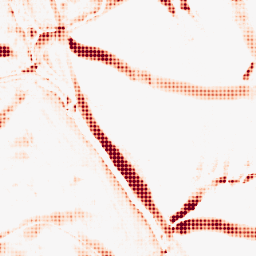
Category: morphological
Decomposition family: morphological_rect
Decomposition parameters: operation: opening
width: 20
height: 20
Upsampling method: sinc_blackman
Upsampling parameters: scale: 8
kernel_size: 8
Upsampling scale: 8